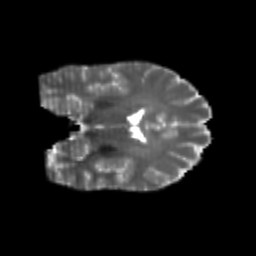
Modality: T2w
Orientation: coronal
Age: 21
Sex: male
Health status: healthy
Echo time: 0.074 s